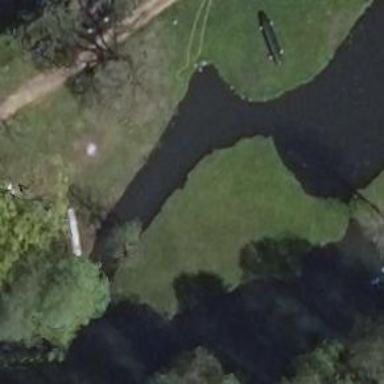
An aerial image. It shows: Oxbow water feature in natural setting.